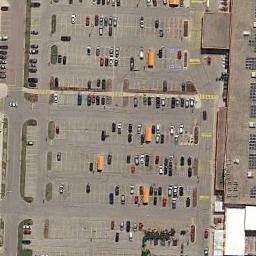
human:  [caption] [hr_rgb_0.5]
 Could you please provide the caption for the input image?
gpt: The parking lot is next to some buildings .

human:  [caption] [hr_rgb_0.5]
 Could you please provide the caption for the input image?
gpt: The parking lot has lots of neatly arranged cars but lots of parking spaces are still empty .

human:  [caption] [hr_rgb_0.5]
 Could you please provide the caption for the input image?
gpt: The parking lot has some yellow signs and two rows of coconut trees .

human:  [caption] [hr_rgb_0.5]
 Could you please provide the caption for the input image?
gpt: Many cars are in the parking lot .

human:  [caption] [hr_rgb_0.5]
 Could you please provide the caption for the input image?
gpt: There are some cars and many empty space on the parking lot .